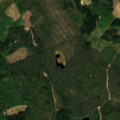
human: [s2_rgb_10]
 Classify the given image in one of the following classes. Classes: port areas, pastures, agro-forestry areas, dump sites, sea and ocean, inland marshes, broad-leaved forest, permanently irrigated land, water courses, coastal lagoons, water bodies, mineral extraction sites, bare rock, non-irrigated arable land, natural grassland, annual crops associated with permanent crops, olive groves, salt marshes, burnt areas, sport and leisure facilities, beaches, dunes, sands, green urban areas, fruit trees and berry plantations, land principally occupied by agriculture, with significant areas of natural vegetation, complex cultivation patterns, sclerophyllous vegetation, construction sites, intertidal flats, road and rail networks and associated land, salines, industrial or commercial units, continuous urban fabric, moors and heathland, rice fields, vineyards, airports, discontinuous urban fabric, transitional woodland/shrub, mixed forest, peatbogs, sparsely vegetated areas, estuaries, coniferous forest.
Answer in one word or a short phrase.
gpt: broad-leaved forest, coniferous forest, mixed forest